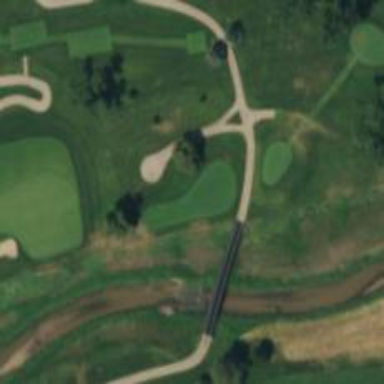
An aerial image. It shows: Well-maintained path primarily used as golf cart path.